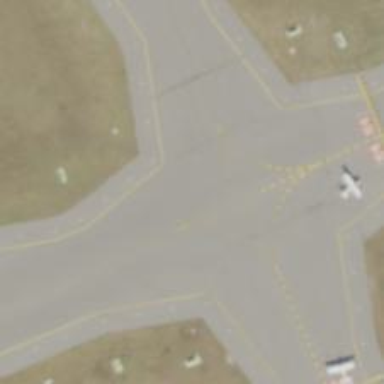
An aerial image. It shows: Image of taxiway at airport.